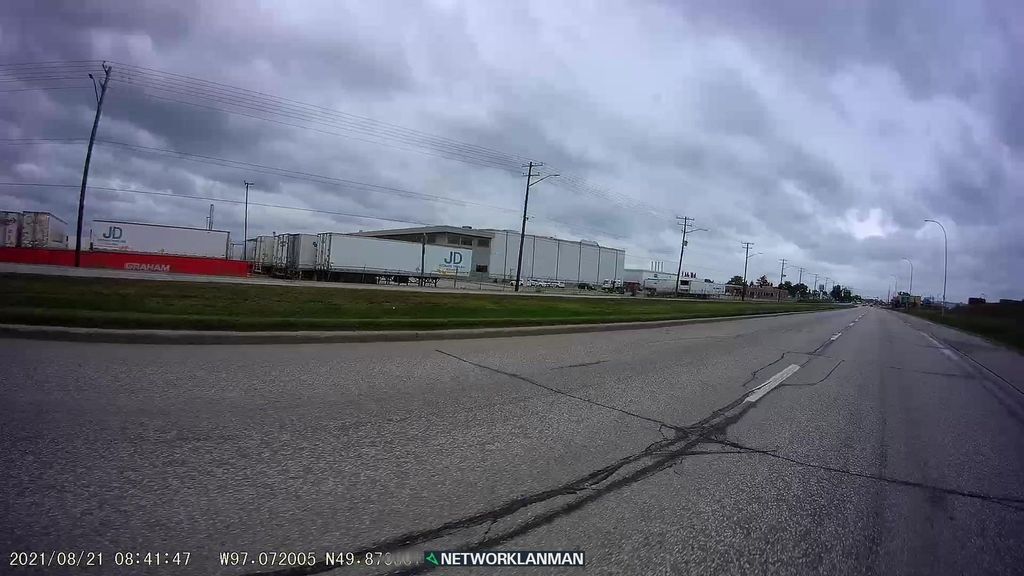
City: winnipeg